Question: I'm building a background windows application using <URL> that has a system-tray menu. I'd like to be able to build a system tray menu that is more complex than a dropdown with checkboxes; something more akin to dropbox:

There is no mention of styling the system tray in <URL>. How can I do this with nw.js?
If not nw.js, what other languages/frameworks would be a good fit to do something like this?
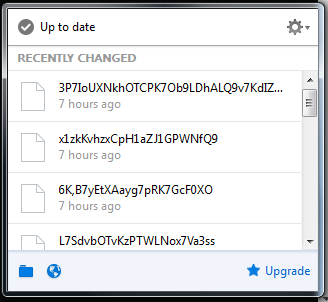
Answer: First Create a window. And on tray click have this window appear over there.
'''
var gui = require('nw.gui');
var tray = new gui.Tray({
title: '',
icon: 'assets/css/images/menu_icon.png',
alticon: 'assets/css/images/menu_alticon.png',
iconsAreTemplates: false
});
//Then need create hidden window and show it on click in tray:
// create window
var params = {toolbar: app.devMode, frame: false, transparent: true, resizable: false, show: false};
window = gui.Window.open('templates/panel.html', params);
function showPopup (x, y) {
window.on('document-end', function(){
window.moveTo(x - (window.window.width / 2) - 6, y);
window.show();
window.focus();
});
}
// show panel when click in tray
tray.on('click', function (evt) {
showPopup(evt.x, evt.y);
});
'''
Hope this works!
Ref: <URL>